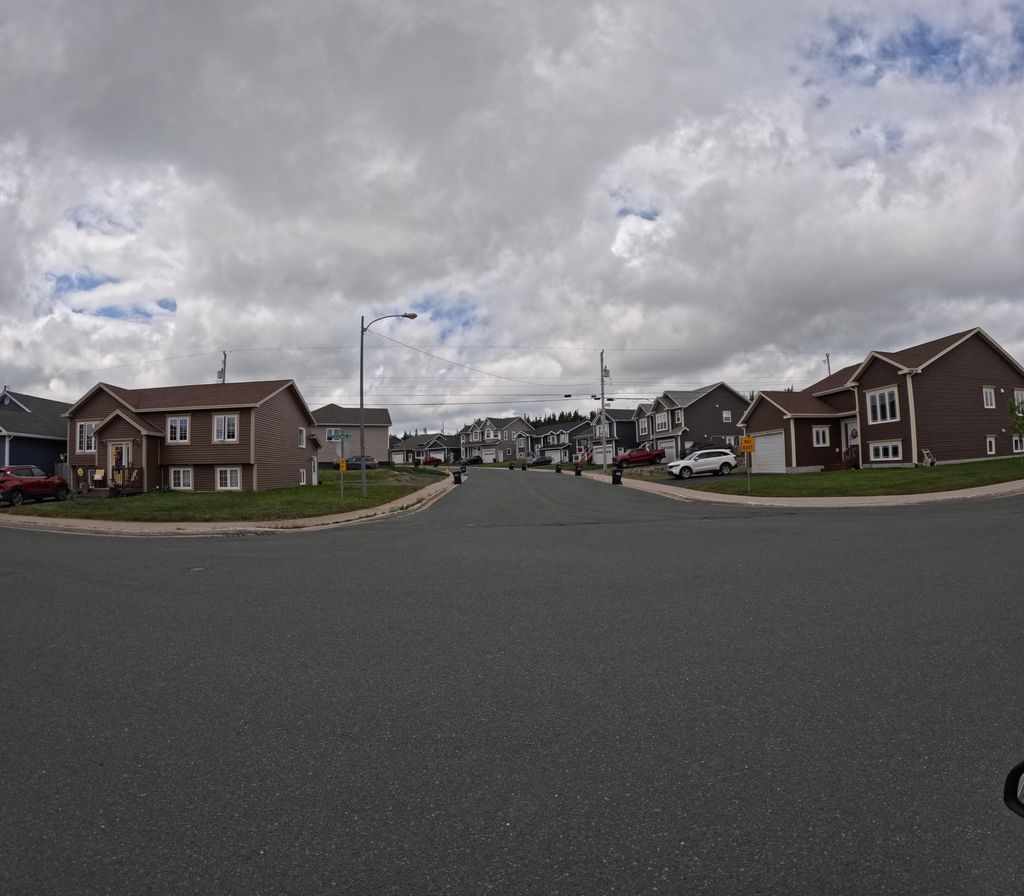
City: st_johns